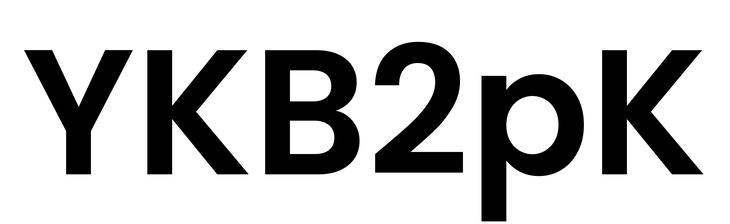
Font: Poppins-SemiBold